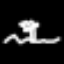
Label: palm tree